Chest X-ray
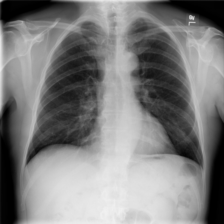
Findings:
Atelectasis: negative
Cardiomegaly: negative
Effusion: negative
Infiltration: negative
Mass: negative
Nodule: negative
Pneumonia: negative
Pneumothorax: negative
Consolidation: negative
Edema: negative
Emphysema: negative
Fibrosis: negative
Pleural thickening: negative
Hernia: negative